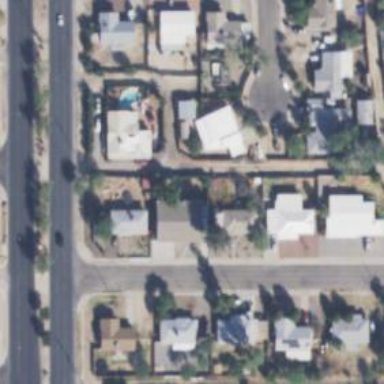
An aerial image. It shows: Alley classified as service road.